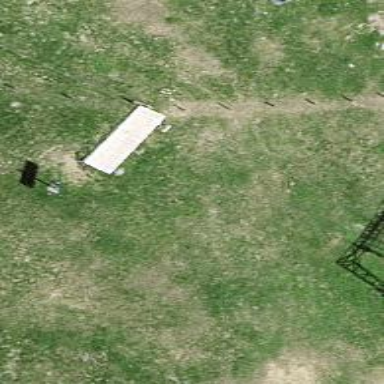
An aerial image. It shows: T-bar lift for ski slope.